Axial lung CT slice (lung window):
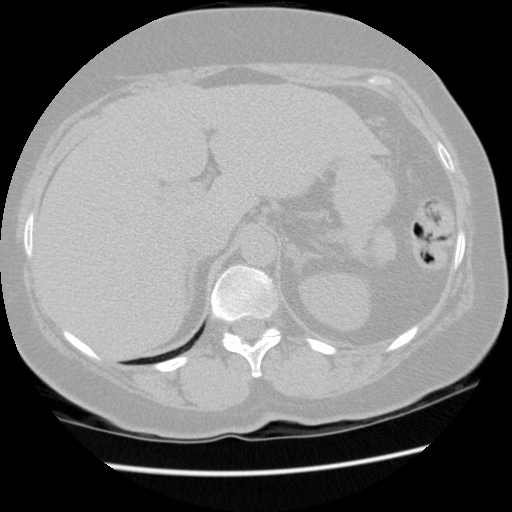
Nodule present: no